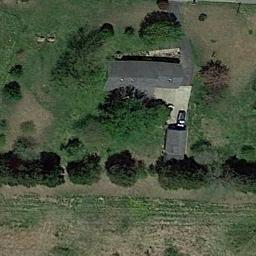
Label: sparse_residential